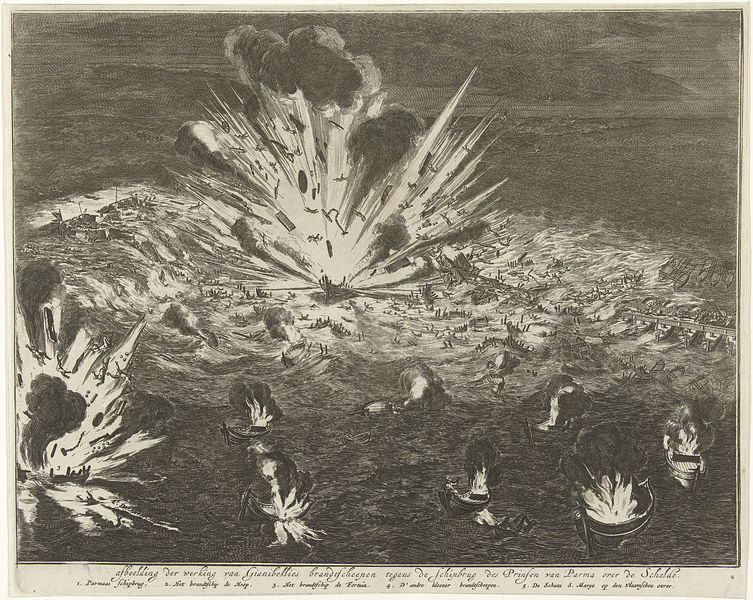
Titel: Opblazen ven de schipbrug in de Schelde
Künstler: Coenraet Decker
Standort: Amsterdam
Institution: Rijksmuseum
Schlagwörter: feuer, gewitter, himmel, meer, wasser, wolken, landschaft, menschen, see, grau, schwarz, wolke, erde, hügel, rauch, boote, schiff, schiffe, schrift, wellen, trocken, hafen, brand, krieg, schlacht, seenot, untergang, unwetter, brennen, explosion, flammen, radierung, eimer, seeschlacht, schiffsbruch, ertrinkende, trockenheit, detonation, brennt